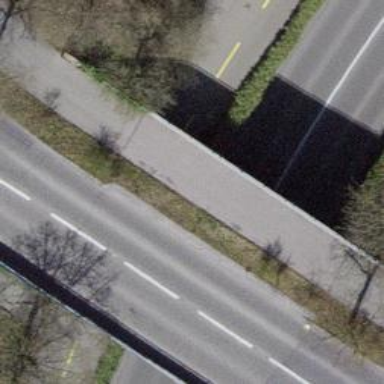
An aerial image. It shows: Cycleway with asphalt surface passing through tunnel.